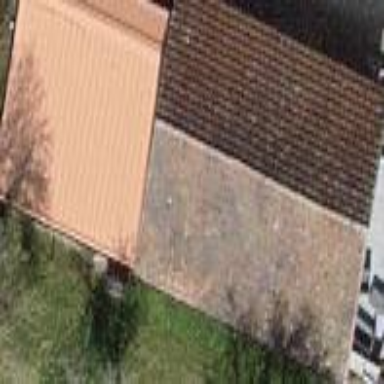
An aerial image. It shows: Garage.